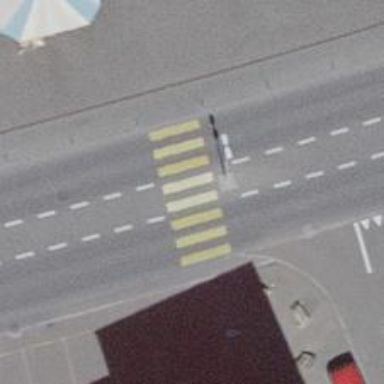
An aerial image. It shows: Marked zebra crossing with pedestrian island.